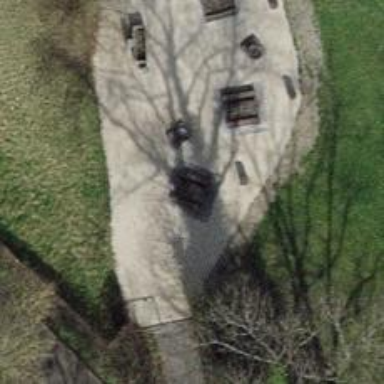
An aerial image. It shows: Picnic table located in leisure land area.